Interaction volume radius: 5 \u00c5
Interaction volume height: 10 \u00c5
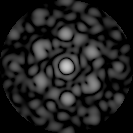
Disorder parameter: 0.5679